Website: home-depot
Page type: delivery-shipping
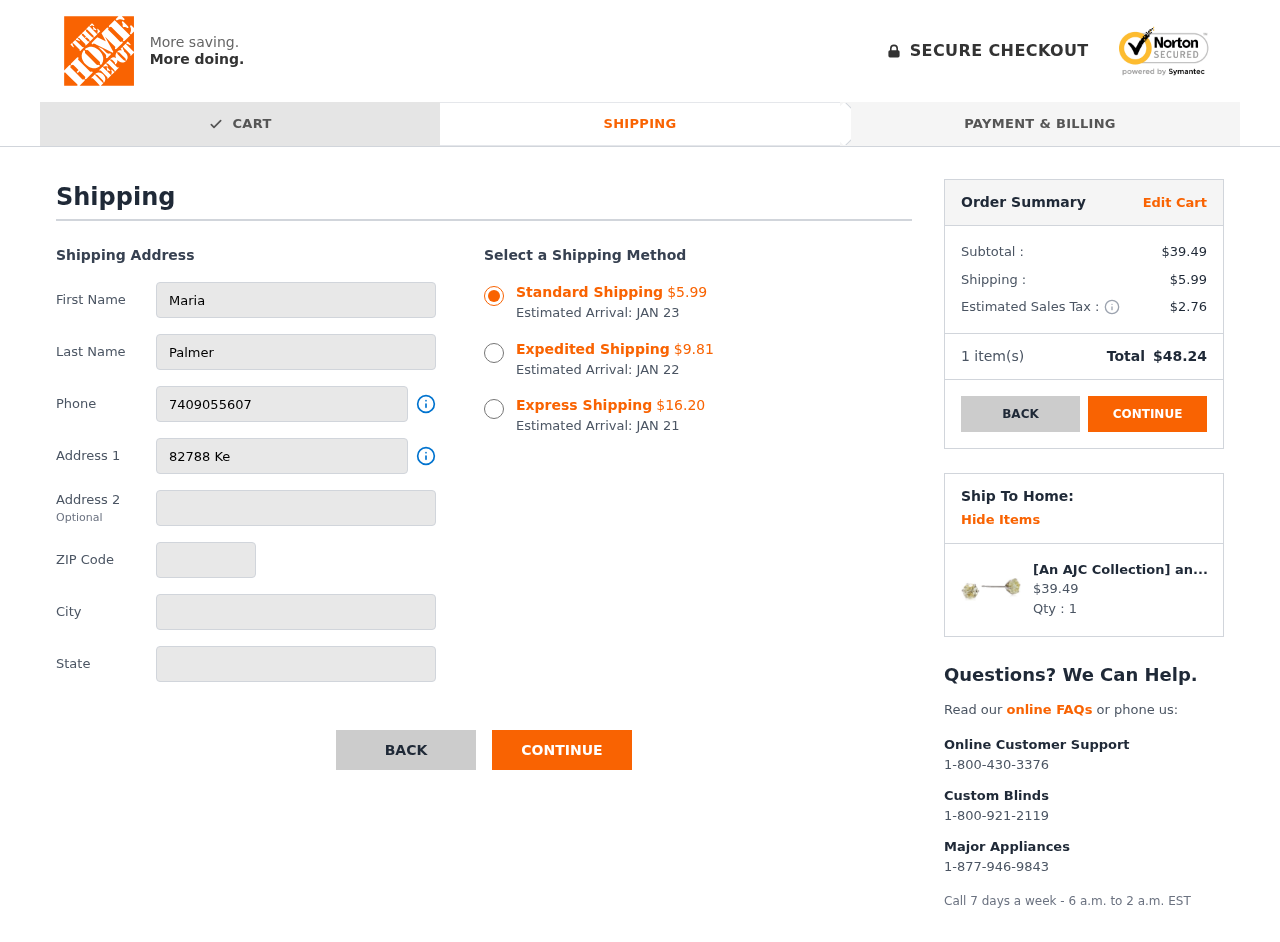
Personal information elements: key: PII_CITY
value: Port Mitchell
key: PII_FIRSTNAME
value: Maria
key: PII_LASTNAME
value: Palmer
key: PII_PHONE
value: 7409055607
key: PII_POSTCODE
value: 81615
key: PII_STATE
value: Arkansas
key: PII_STREET
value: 82788 Kelly Motorway
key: PII_STREET2
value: Apt. 391
Product elements: key: PRODUCT1_NAME
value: [An AJC Collection] an AJC Collection [] with a Certificate Diamond Platinum 900 Earrings total 1.00
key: PRODUCT1_PRICE
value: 39.49
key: PRODUCT1_QUANTITY
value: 1
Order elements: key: ORDER_SHIPPING_COST_STANDARD
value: $5.99
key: ORDER_DELIVERY_DATE
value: JAN 23
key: ORDER_SHIPPING_COST_EXPEDITED
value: $9.81
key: ORDER_DELIVERY_DATE_EXPEDITED
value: JAN 22
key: ORDER_SHIPPING_COST_EXPRESS
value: $16.20
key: ORDER_DELIVERY_DATE_EXPRESS
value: JAN 21
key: ORDER_SUBTOTAL
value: $39.49
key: ORDER_SHIPPING_COST
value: $5.99
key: ORDER_TAX
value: $2.76
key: ORDER_NUM_ITEMS
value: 1
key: ORDER_TOTAL
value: $48.24